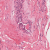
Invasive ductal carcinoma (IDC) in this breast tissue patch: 0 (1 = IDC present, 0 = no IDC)